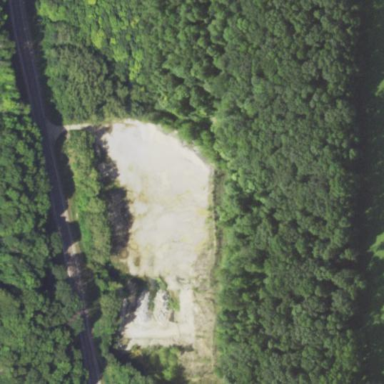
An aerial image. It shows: Quarry area.